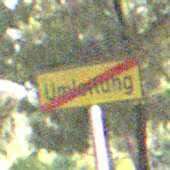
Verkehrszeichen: EndeDerUmleitungsankuendigung
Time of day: MorningAfternoon
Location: Outdoor (Nature)
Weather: Clear
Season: NotSpecified
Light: Natural